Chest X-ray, AP view. Patient: 23 years old, sex M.
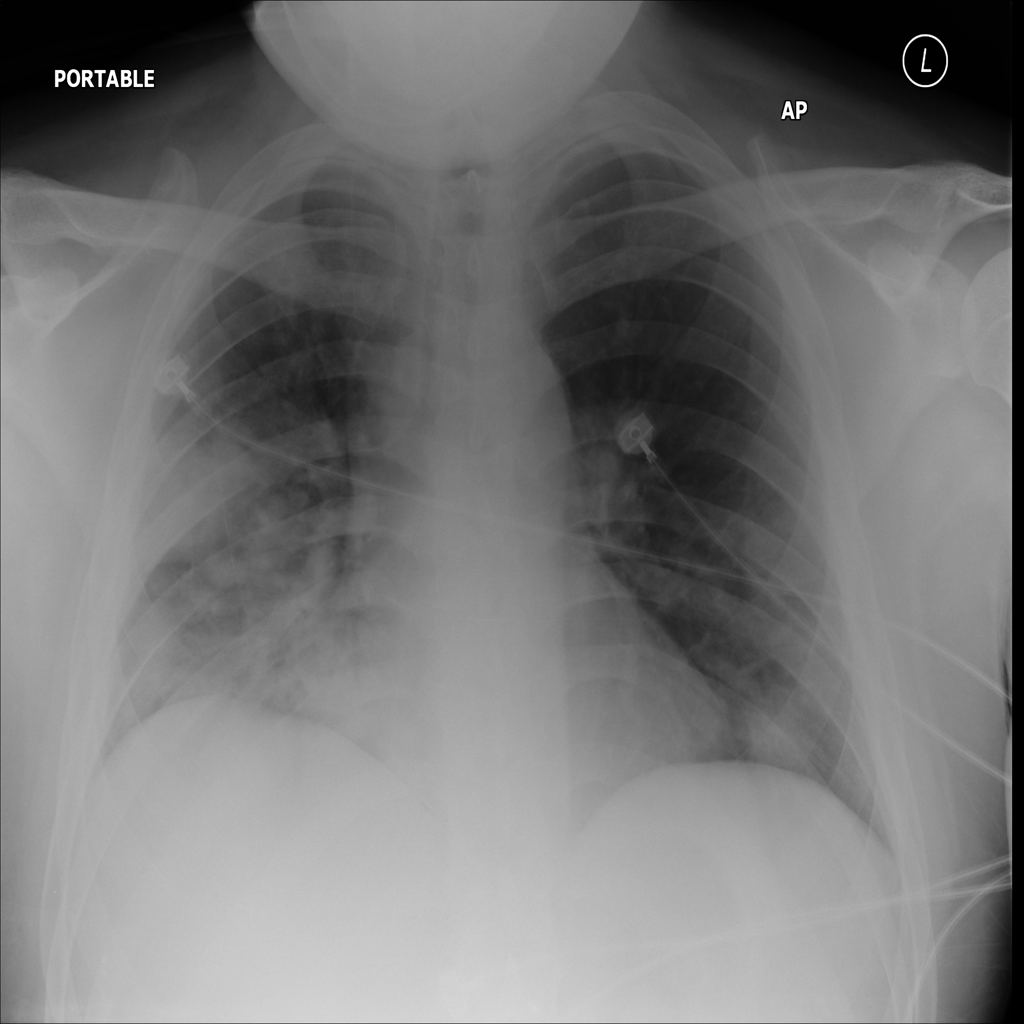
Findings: Infiltration, Mass